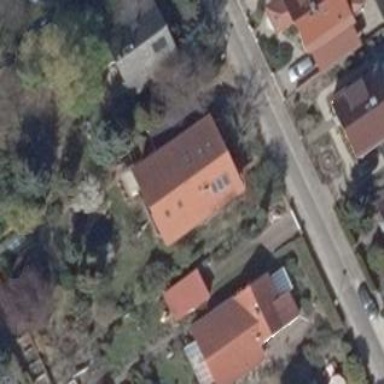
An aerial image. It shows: Gabled roof house.